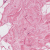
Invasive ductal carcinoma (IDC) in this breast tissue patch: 0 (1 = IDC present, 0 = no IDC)